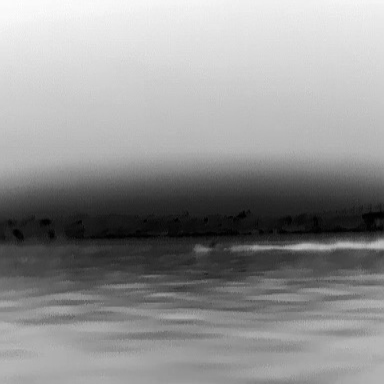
There is a canoe in the infrared image.